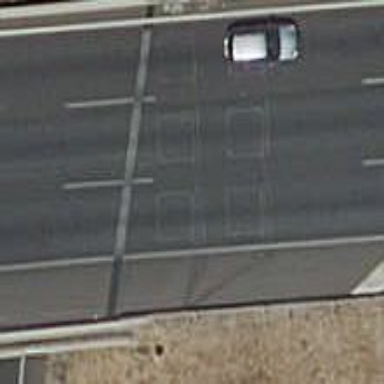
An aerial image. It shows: Bridge over motorway.